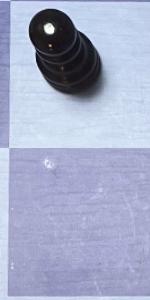
Label: Empty